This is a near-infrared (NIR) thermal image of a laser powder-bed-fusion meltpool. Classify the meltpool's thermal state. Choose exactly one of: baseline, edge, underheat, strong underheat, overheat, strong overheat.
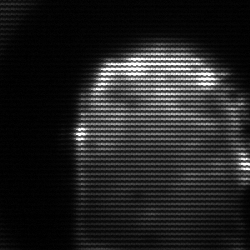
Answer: baseline